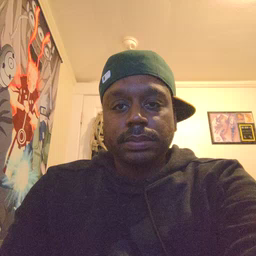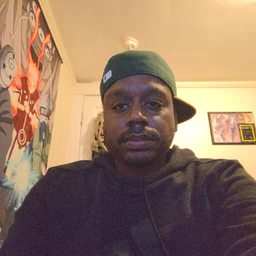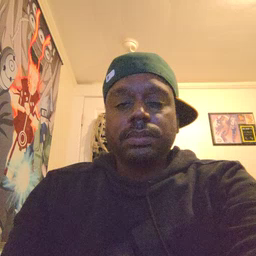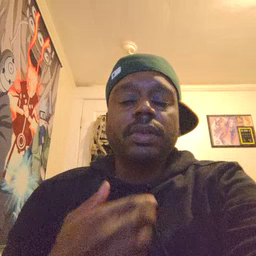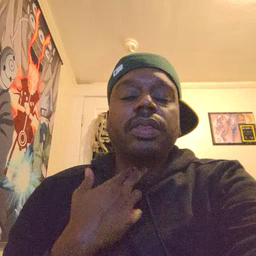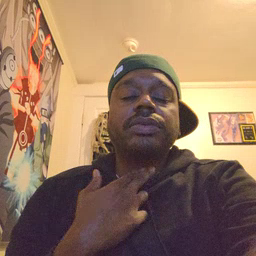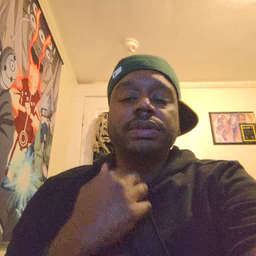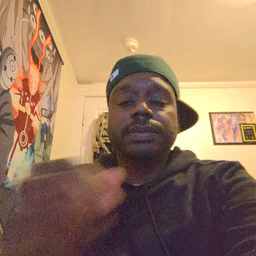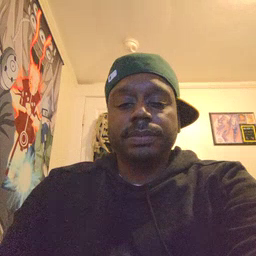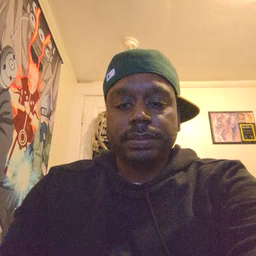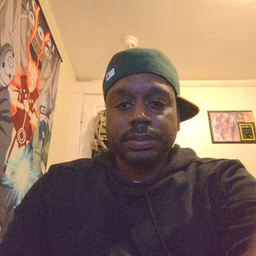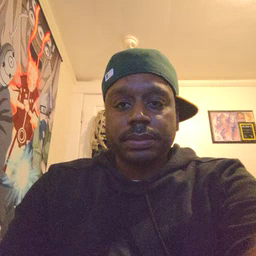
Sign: thirsty